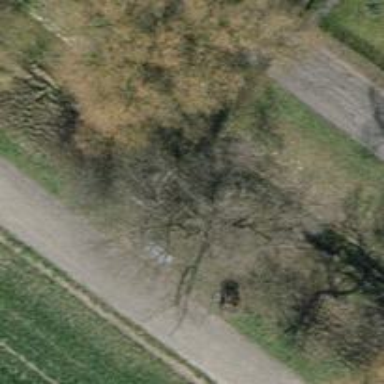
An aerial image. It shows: Bench for seating.